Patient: sex M, age 58
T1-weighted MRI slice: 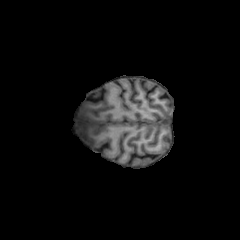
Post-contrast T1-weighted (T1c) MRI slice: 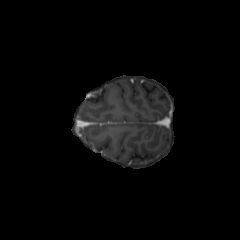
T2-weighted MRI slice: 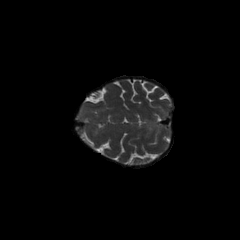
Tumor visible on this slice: no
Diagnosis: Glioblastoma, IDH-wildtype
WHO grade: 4